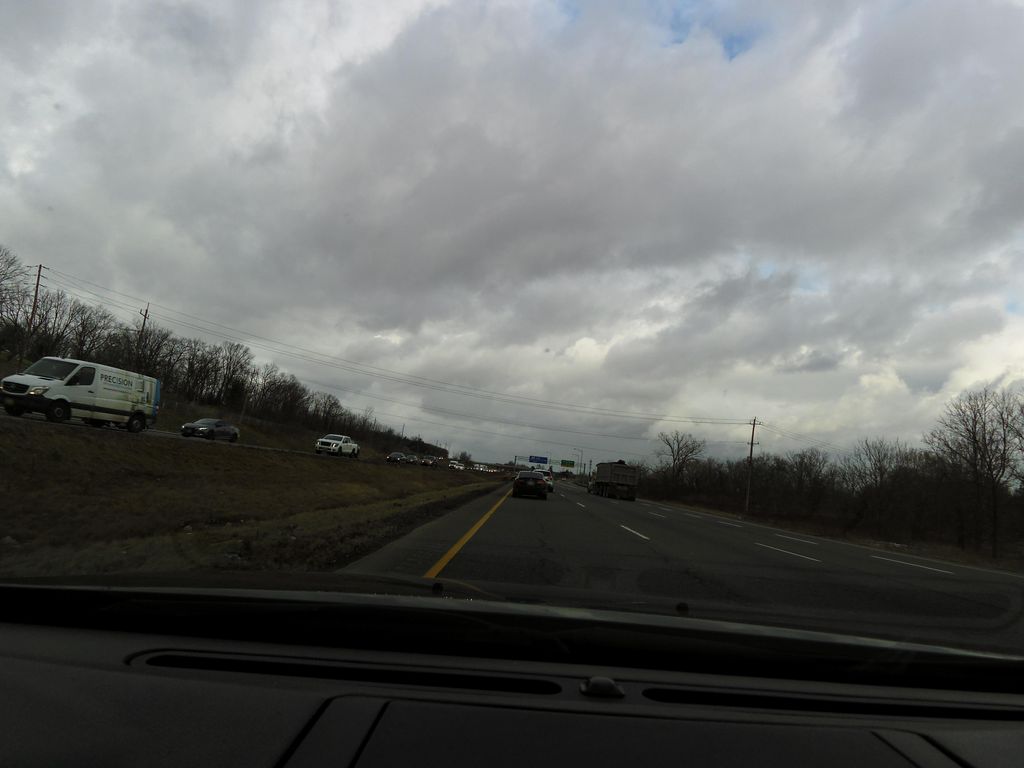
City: hamilton